Question: So I'm working on a basic file upload system that for the most part seems to be working. Most files go through perfectly and upload without a hitch, but for some reason, other files do not and I get the following error:

This isn't a permissions error as it does work for some files - I don't believe it to be a filesize or filetype issue either.
My upload method is as follows:
'''
$file = Input::file('photo');
$destinationPath = 'user_img/';
$extension = $file->getClientOriginalExtension();
$rand = str_random(12);
$filename = 'usr_'. Auth::user()->id . '_str=' . $rand . '_file='. Crypt::encrypt($file->getClientOriginalName()) .'.'. $extension;
$upload_success = $file->move($destinationPath, $filename);
'''
I'm not finding any solution on the web, and I can't figure out why it's throwing this exception. Any ideas?
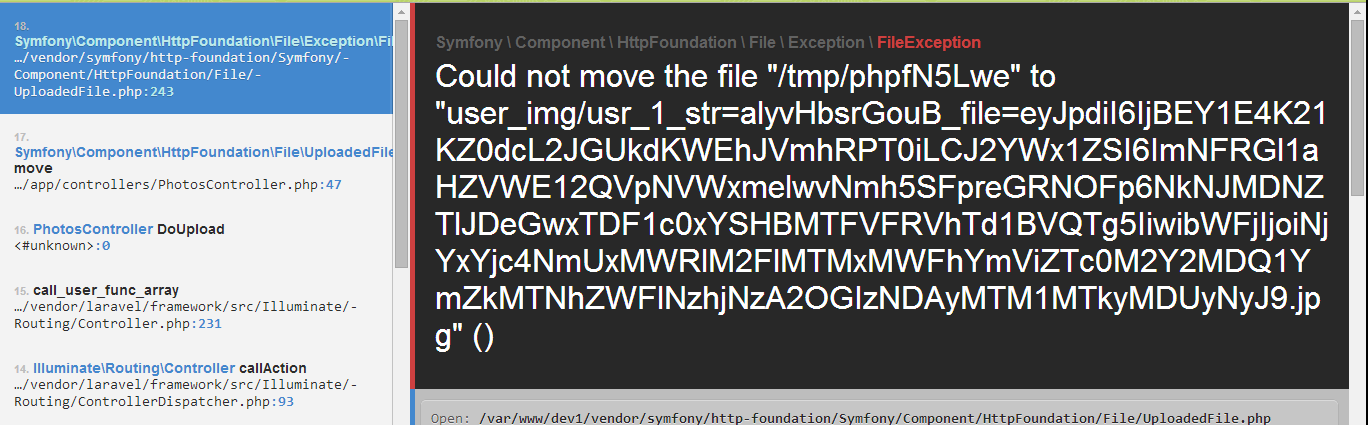
Answer: I don't want to count all characters in the filename in the screenshot, but there could be an issue with the length of your file name. <URL>